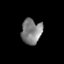
Tissue: prostate
Cell type: Epithelial cells
Senescence score: 0.3006
Nuclear area (px): 503
Mean DAPI intensity: 128.262